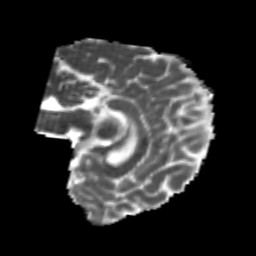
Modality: MD
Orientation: sagittal
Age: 24
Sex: female
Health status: healthy
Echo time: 0.074 s